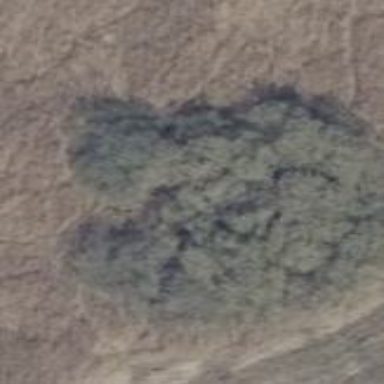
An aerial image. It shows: Patch of scrub vegetation.